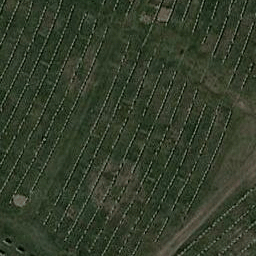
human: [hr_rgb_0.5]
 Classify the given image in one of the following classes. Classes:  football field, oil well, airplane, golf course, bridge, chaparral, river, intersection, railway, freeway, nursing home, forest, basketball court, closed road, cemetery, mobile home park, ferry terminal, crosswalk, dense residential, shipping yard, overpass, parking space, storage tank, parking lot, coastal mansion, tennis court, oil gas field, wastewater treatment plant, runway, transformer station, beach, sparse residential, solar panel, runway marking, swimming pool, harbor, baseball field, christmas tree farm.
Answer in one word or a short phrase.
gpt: cemetery